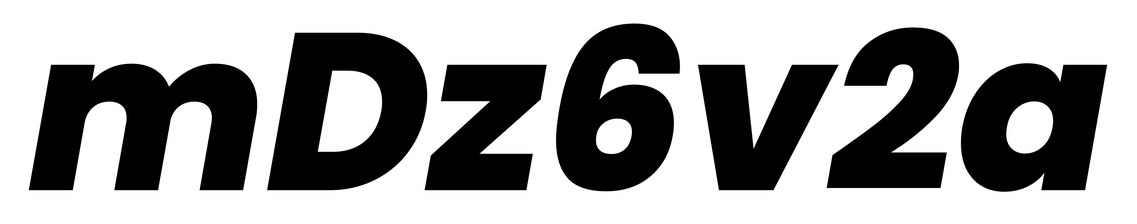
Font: Poppins-ExtraBoldItalic